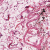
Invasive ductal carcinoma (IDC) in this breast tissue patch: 0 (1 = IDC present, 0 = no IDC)